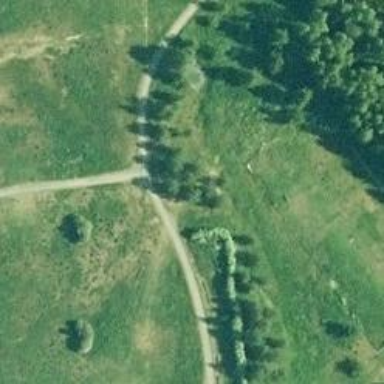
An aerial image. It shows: Disc golf basket.